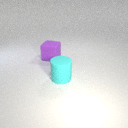
large purple rubber cube to the left of large cyan rubber cylinder